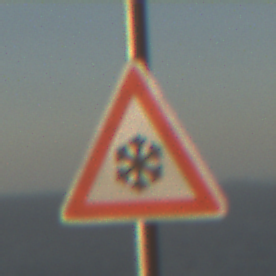
Verkehrszeichen: SchneeOderEisglaette
Umgebung: Outdoor, Nature
Tageszeit: SunriseSunset
Wetter: PartlyCloudy
Licht: Natural
Jahreszeit: NotSpecified
Kontrast: MediumContrast